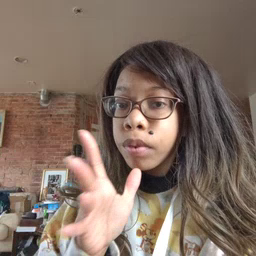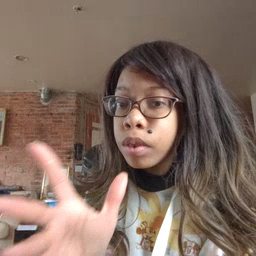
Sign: grandma